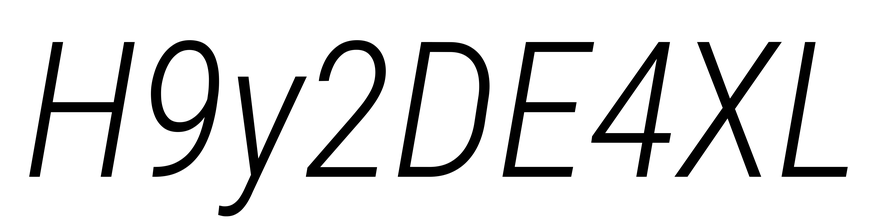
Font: Roboto-Italic_Condensed_Light_Italic